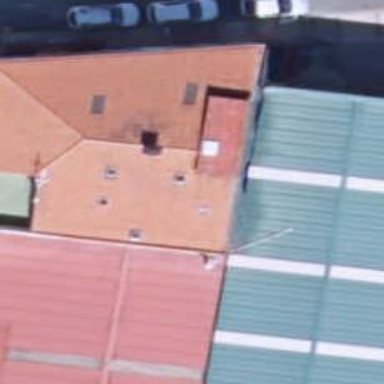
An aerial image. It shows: Restaurant.